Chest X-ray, PA view. Patient: 53 years old, sex F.
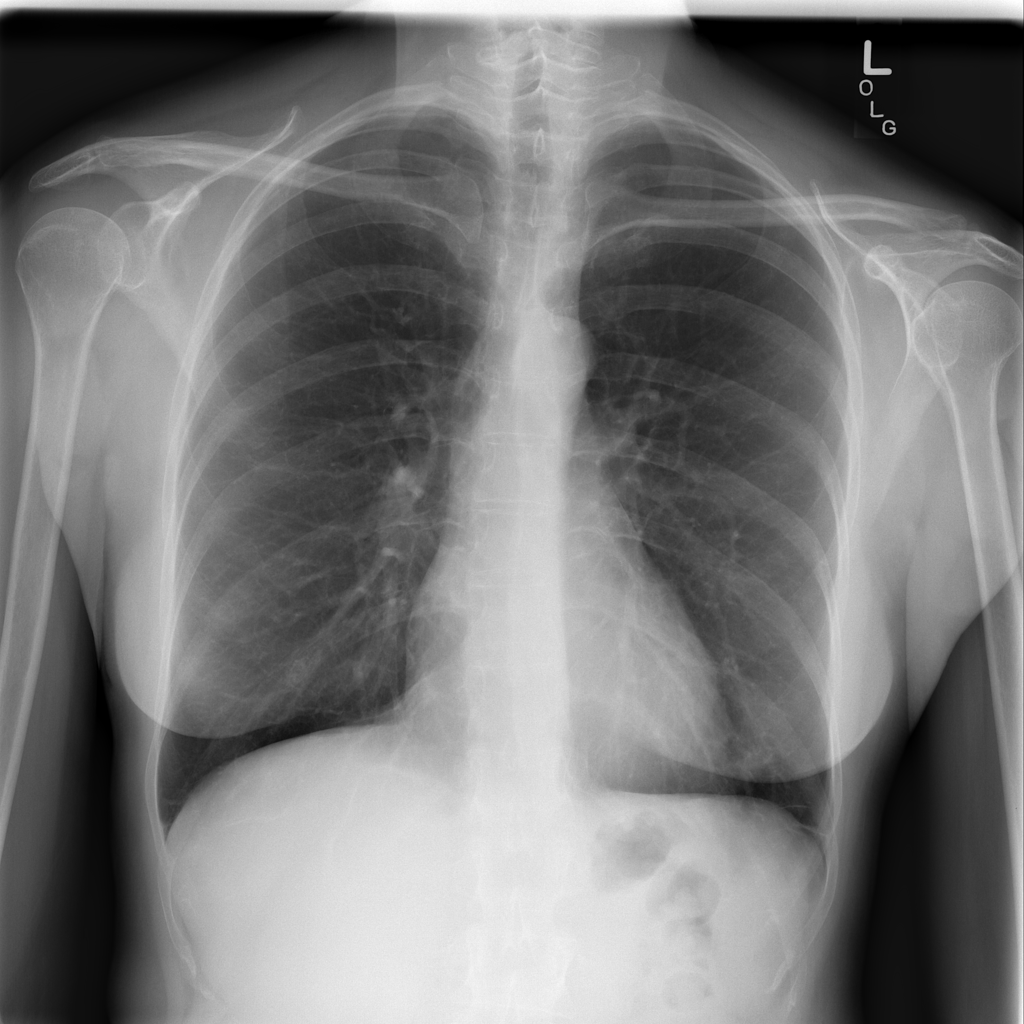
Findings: No Finding